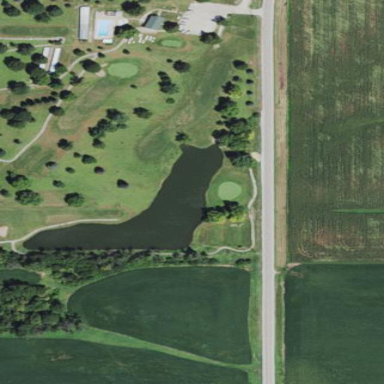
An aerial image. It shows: Water hazard in golf course. The hazard is natural water feature.